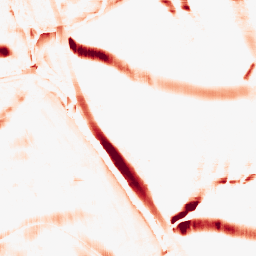
Category: morphological
Decomposition family: rolling_ball
Decomposition parameters: radius: 10
Upsampling method: quartic
Upsampling parameters: scale: 2
Upsampling scale: 2